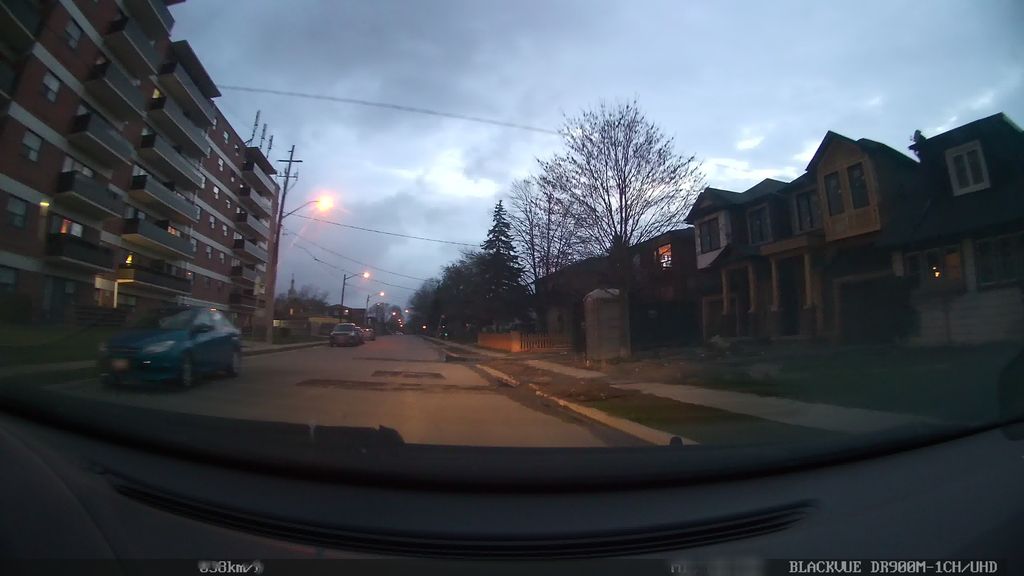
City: toronto